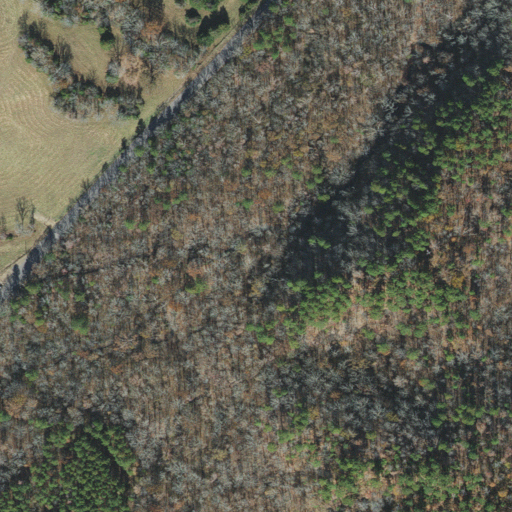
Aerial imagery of valley in Arkansas named Pole Branch Hollow containing deciduous forest, mixed forest, open development, evergreen forest, and pasture